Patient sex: M
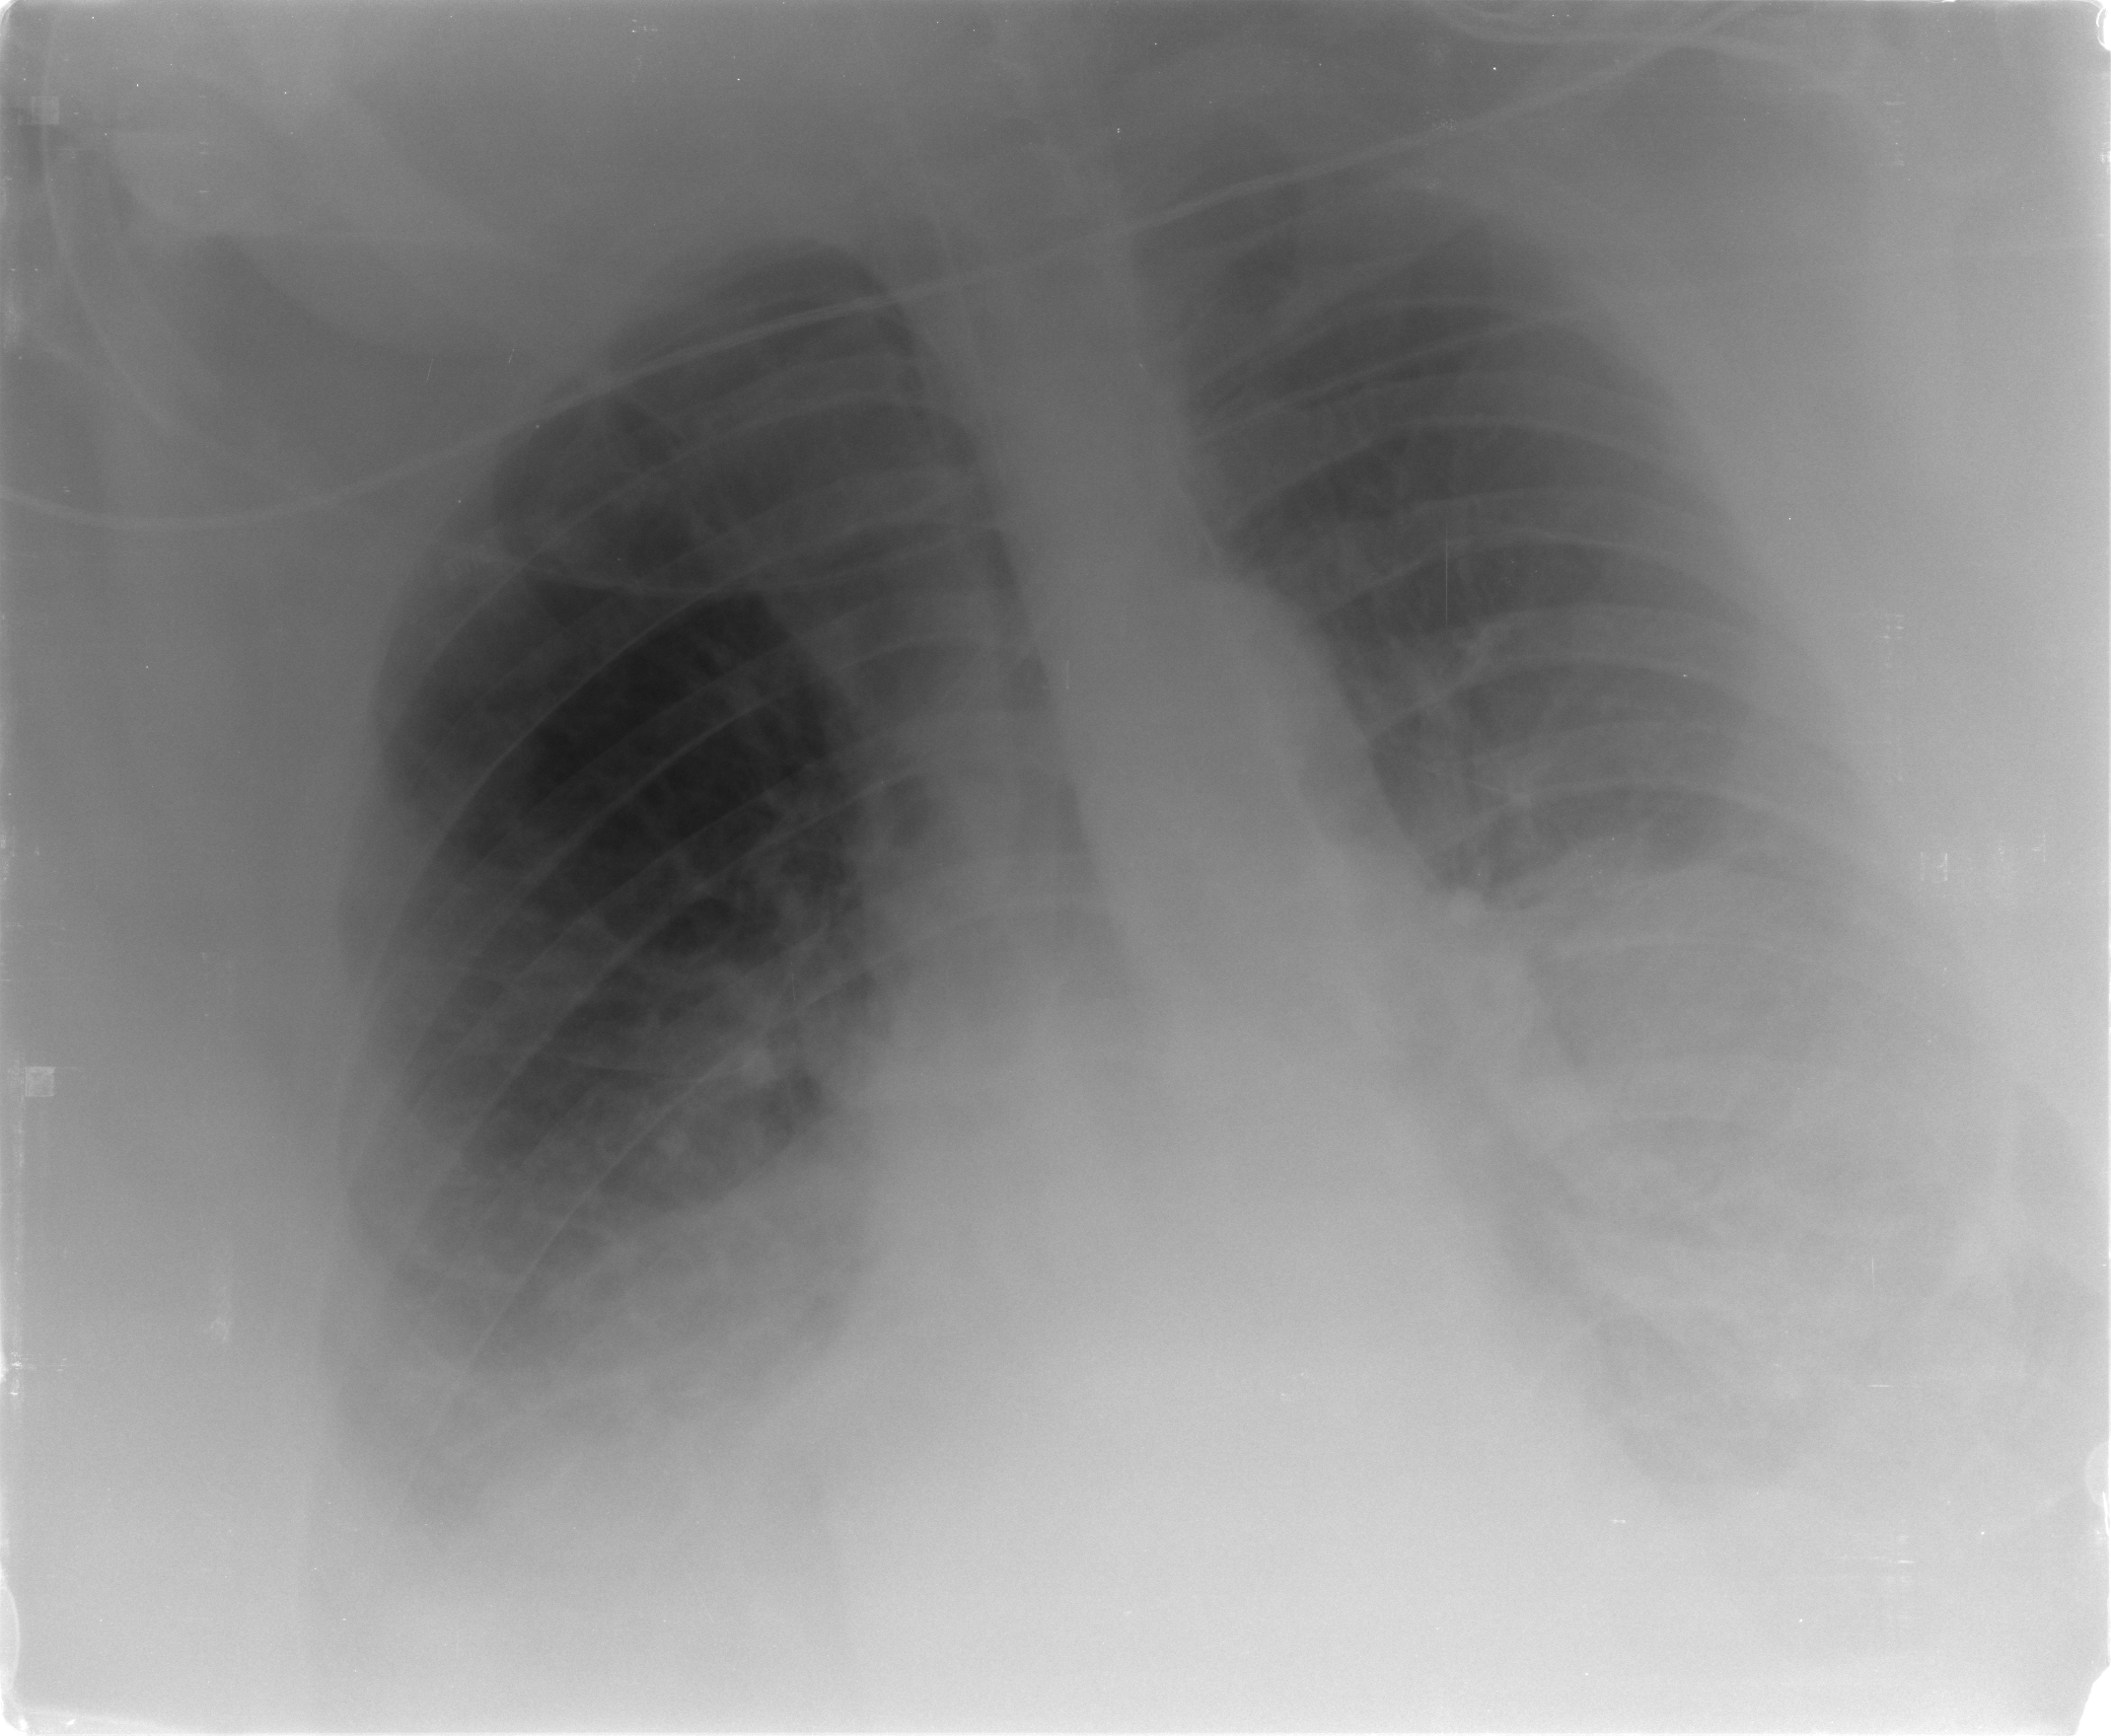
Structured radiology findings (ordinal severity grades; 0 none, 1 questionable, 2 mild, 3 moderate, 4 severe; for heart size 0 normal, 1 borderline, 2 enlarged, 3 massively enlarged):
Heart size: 0
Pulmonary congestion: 2
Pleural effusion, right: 3
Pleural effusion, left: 3
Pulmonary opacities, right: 1
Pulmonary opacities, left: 1
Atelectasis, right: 2
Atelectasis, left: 3